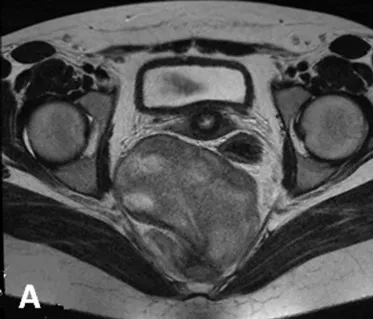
Pelvic MRI T2-weighted images:. Axial.
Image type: radiology (mri)